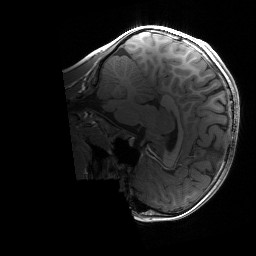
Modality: T1w
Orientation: sagittal
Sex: male
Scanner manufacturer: siemens
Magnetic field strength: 3 T
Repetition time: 1.9 s
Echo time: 0.00243 s